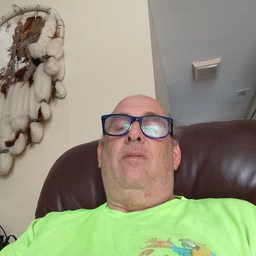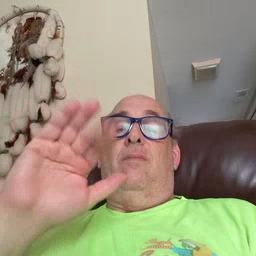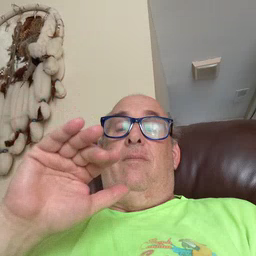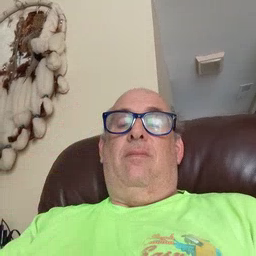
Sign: bye